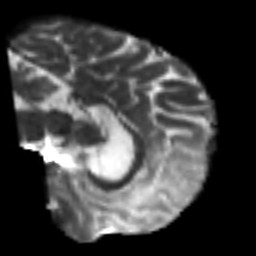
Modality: T2w
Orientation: sagittal
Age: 54
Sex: male
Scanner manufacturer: siemens
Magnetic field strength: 3 T
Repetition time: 7.3 s
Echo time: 0.087 s